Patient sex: M
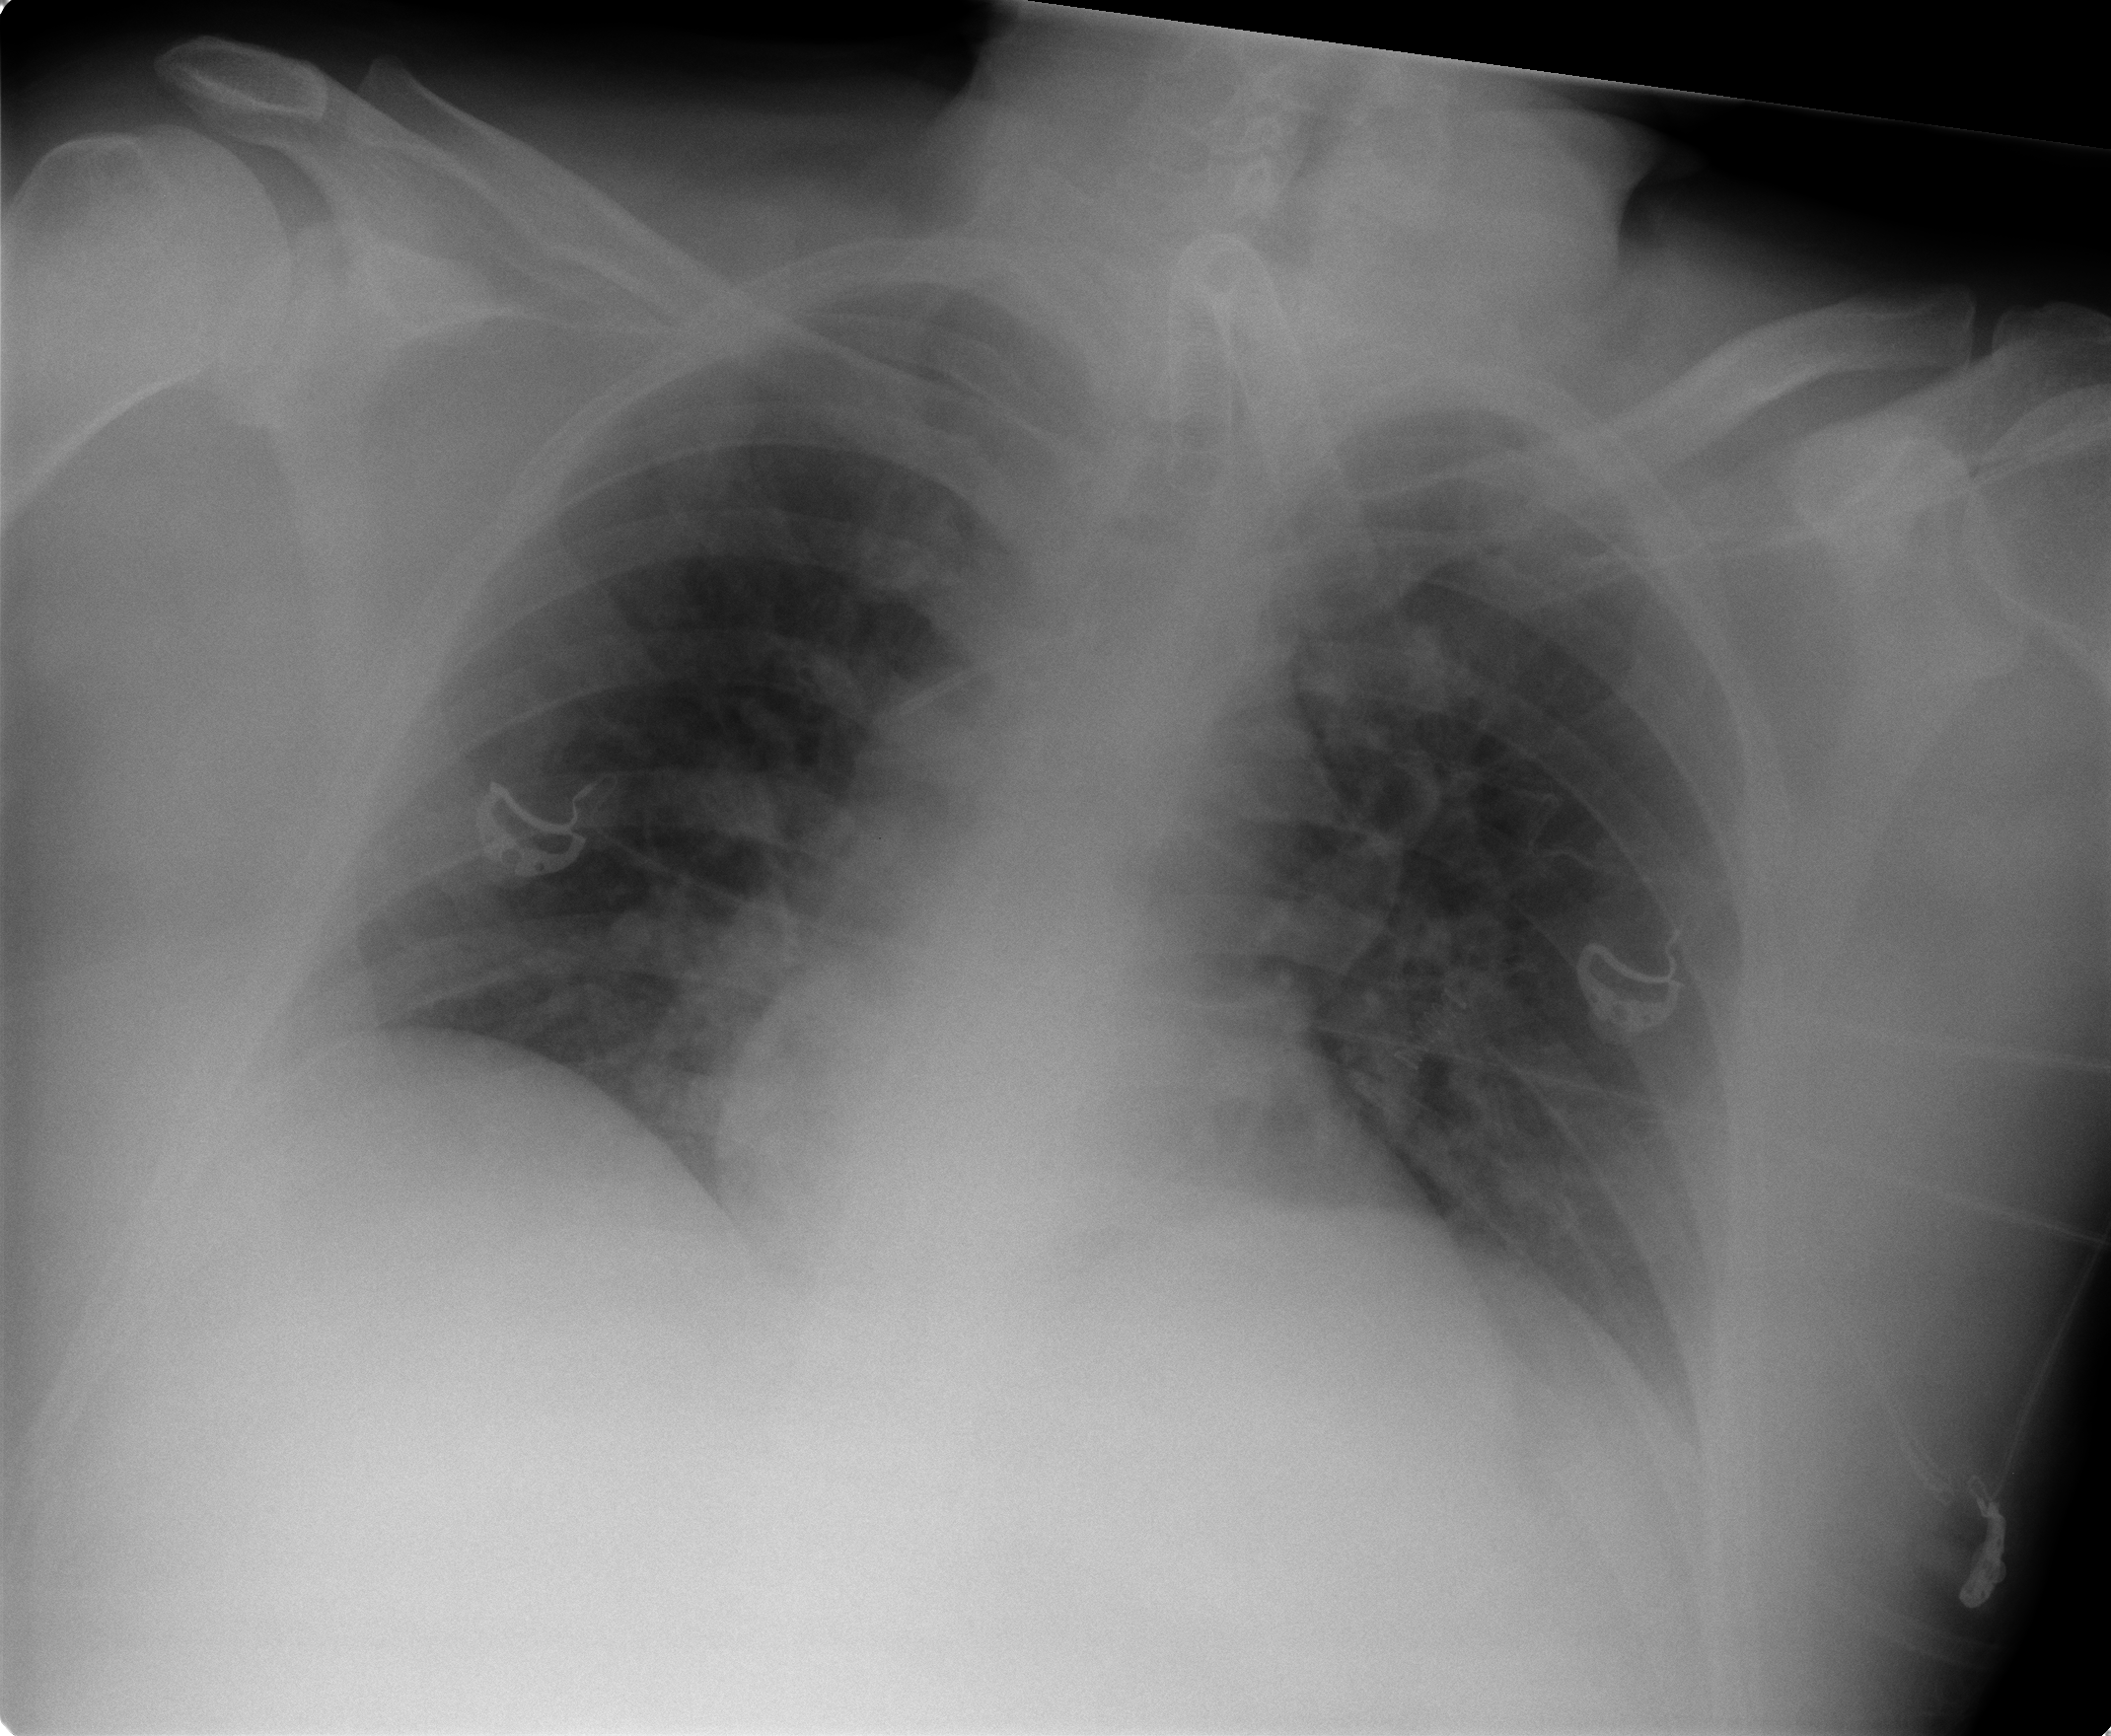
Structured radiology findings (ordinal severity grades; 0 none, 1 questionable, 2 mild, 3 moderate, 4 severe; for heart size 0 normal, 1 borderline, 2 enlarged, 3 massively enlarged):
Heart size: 0
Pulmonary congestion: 0
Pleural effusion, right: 0
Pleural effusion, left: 0
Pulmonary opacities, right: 2
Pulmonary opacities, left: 2
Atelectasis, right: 0
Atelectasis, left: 0